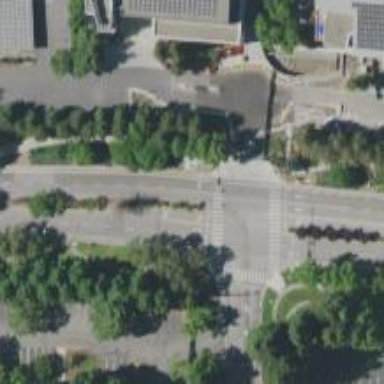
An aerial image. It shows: Zebra crossing on the road.